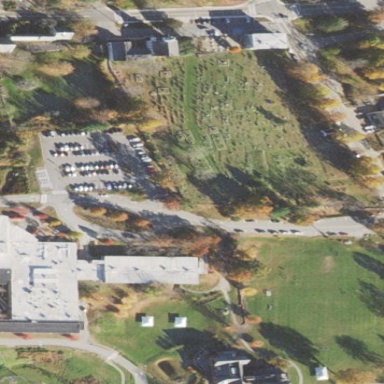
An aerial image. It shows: Cemetery.